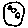
Label: moon